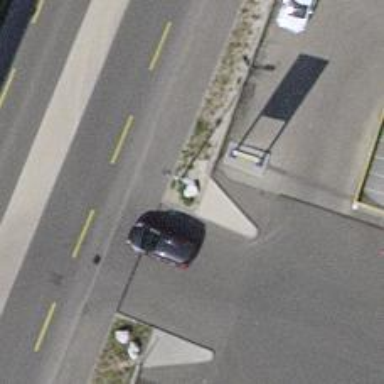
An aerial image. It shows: Block barrier.